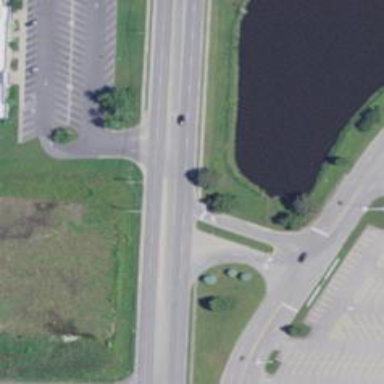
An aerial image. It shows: Secondary road.